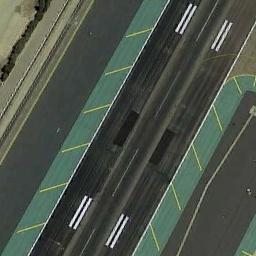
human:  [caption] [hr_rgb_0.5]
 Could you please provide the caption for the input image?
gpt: The runway has several touchdown zone markings .

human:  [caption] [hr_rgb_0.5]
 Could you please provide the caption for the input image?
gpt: The runway is on the bare land next to some trees .

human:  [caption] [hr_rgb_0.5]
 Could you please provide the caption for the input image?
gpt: The grass is on either side of the runway .

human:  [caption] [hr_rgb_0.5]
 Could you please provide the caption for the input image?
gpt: There are green stripe signs with short yellow lines next to the runway, And white short lines on the runway .

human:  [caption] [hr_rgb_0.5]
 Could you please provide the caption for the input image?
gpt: There are some green buffer area beside the runway with white marks .